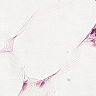
Metastatic tissue present: no